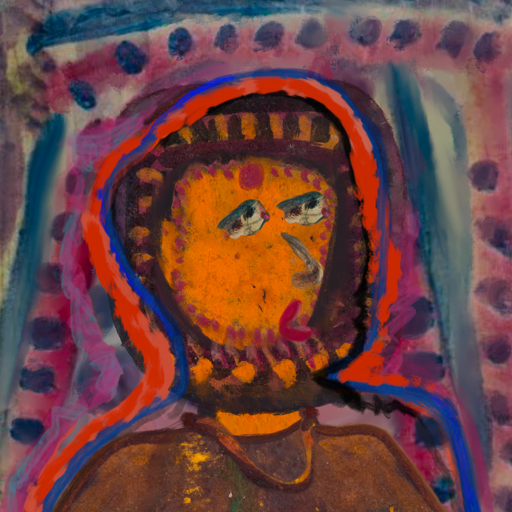
Background: HillGirl, Head And Neck Side: Doll_w_Hair, Face Side: Pipe, Bust: Comrade, Hair Side: Experience, Head Accessory: Blank, Second Necklace: Comrade, Necklace: Blank, Baby: Blank